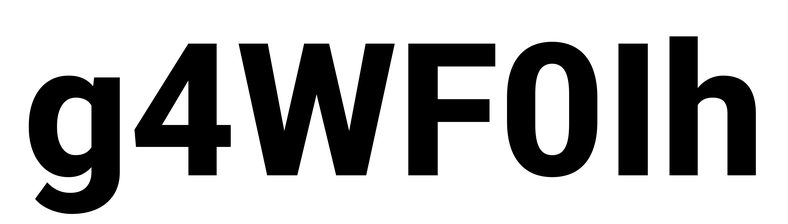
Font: Roboto_ExtraBold